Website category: movie
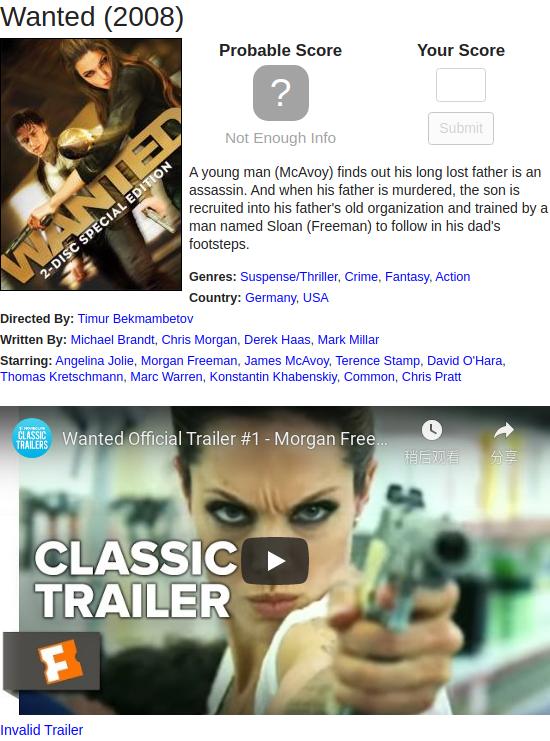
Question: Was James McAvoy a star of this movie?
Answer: yes

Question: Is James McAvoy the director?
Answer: no

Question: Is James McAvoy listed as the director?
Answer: no

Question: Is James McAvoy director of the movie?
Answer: no

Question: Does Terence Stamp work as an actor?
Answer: yes

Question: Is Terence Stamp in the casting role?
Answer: yes

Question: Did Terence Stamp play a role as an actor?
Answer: yes

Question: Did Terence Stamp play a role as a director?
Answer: no

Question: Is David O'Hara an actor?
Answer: yes

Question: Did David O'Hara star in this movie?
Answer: yes

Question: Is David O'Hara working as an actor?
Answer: yes

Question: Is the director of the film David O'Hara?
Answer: no

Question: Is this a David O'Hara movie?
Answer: no

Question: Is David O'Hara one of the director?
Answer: no

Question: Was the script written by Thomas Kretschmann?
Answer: no

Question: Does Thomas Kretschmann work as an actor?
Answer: yes

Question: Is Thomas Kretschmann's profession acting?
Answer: yes

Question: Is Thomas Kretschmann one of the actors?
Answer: yes

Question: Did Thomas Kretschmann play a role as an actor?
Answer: yes

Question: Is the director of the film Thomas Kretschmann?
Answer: no

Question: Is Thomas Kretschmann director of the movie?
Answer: no

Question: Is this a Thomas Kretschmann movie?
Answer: no

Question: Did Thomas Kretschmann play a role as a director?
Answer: no

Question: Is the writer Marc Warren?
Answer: no

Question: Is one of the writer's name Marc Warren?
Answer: no

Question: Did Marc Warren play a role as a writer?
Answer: no

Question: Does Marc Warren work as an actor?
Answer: yes

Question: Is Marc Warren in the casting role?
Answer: yes

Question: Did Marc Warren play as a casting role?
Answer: yes

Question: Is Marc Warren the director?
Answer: no

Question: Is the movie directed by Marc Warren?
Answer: no

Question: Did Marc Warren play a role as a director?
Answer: no

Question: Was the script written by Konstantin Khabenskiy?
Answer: no

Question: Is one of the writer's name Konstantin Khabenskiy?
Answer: no

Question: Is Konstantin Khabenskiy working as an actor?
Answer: yes

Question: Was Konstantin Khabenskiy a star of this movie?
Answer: yes

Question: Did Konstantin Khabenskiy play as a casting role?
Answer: yes

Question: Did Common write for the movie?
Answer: no

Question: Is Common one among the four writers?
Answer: no

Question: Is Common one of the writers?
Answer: no

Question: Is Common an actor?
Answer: yes

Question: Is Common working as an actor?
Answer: yes

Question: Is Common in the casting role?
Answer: yes

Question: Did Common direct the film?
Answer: no

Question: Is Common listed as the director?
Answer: no

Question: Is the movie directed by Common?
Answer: no

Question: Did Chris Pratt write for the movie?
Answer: no

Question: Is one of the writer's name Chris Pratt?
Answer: no

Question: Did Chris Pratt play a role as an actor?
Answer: yes

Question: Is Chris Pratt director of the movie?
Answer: no

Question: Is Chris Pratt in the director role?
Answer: no

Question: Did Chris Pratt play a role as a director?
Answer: no